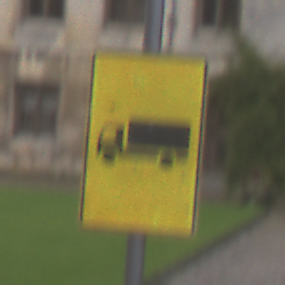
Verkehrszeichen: KFZZulaessigeGesamtmasse3Komma5TOhnePfeilsymbol
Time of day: Midday
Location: Outdoor (Urban)
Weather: Overcast
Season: NotSpecified
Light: Natural